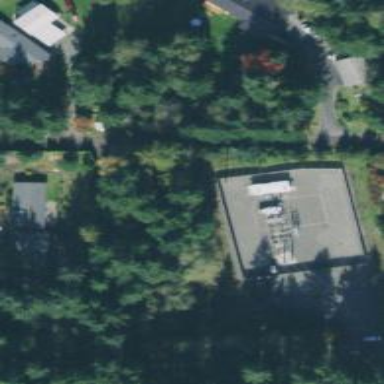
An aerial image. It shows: Fenced power substation.